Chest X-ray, PA view. Patient: 61 years old, sex F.
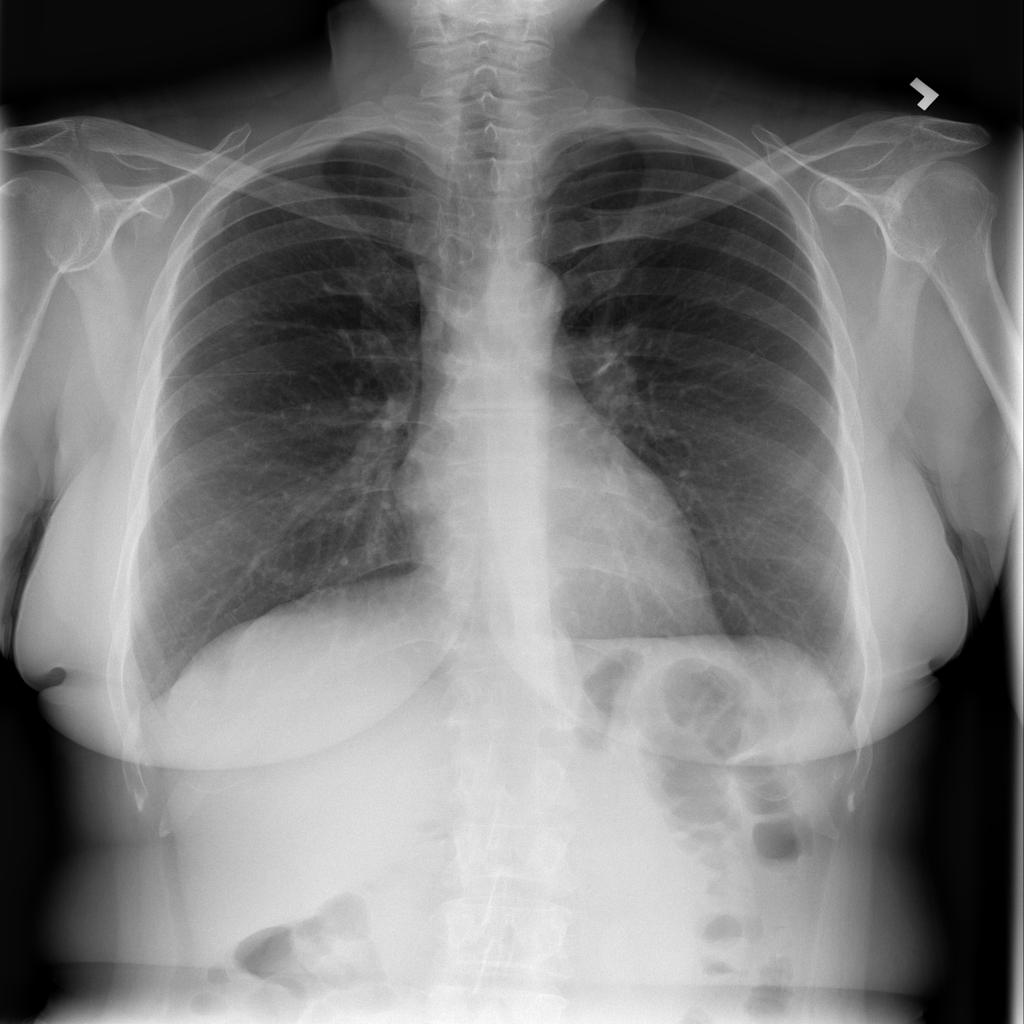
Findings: No Finding